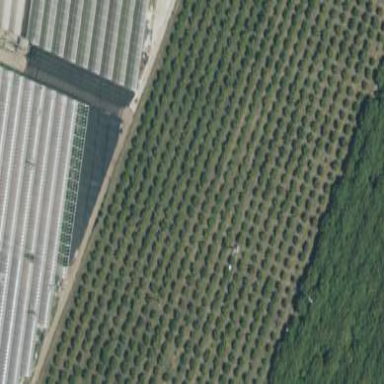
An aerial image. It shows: Orchard filled with beautiful avocado trees.